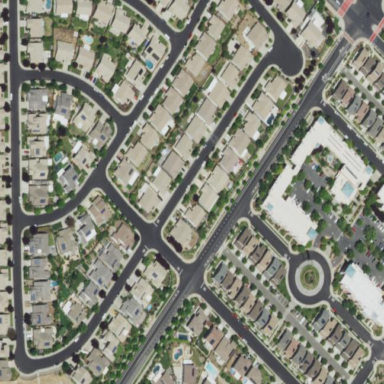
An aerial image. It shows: Residential area with detached houses.